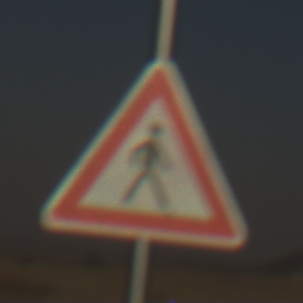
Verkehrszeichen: FussgaengerLinks
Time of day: MorningAfternoon
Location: Outdoor (Nature)
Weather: Clear
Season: NotSpecified
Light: Natural